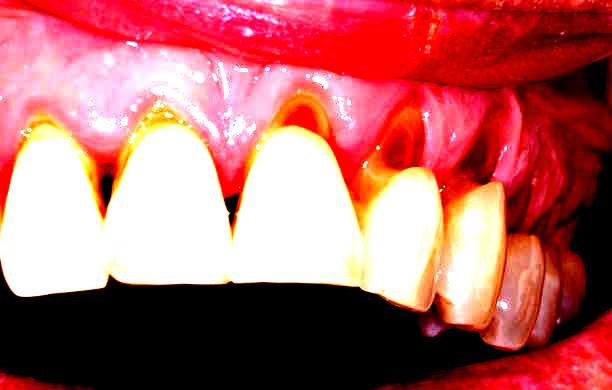
Condition: Gingivitis